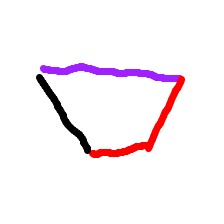
Shape: trapezoid